Question: I've been using Vim for a while now, and it's struck me as odd that an editor with such a focus on reducing keystrokes would leave a large, easily-reachable key such as Tab unbound.

It's huge, it's right under my left pinky, and it's just . I feel a little silly even asking this question, but I feel like I'm missing something.
Is there some reason '<Tab>' is left without a predefined purpose in Normal and Visual modes -- perhaps some backward compatibility or edge case I'm not aware of? Should I just go ahead and make use of it in my own Vim configuration without fear, or is this a bad idea?
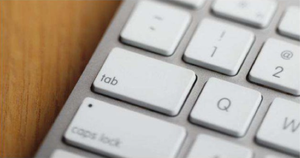
Answer: Tab and CTRL-I are the same in Vim, and it's used to go through the jump list (opposite is CTRL-O).
From the documentation (':help <tab>'):
'''
<Tab> or *CTRL-I* *<Tab>*
CTRL-I Go to [count] newer cursor position in jump list
(not a motion command).
In a |quickfix-window| it takes you to the position of
the error under the cursor.
{not in Vi}
{not available without the |+jumplist| feature}
'''